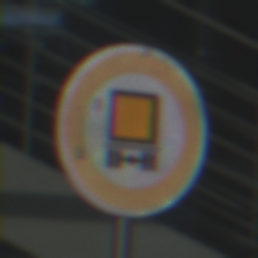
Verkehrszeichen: VerbotKennzeichnungspflichtigeKraftfahrzeugeGefaehrlicheGueter
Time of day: MorningAfternoon
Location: Outdoor (Urban)
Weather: PartlyCloudy
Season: NotSpecified
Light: Natural